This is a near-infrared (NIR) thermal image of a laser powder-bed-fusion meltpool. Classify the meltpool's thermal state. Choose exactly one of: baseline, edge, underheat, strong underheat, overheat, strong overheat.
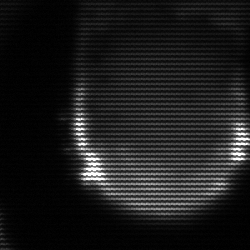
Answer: edge